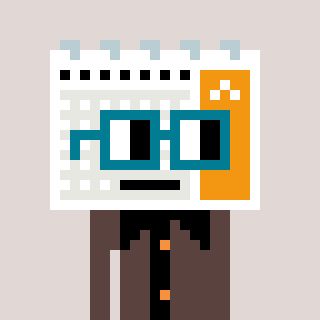
a pixel art character with square dark green glasses, a calendar-shaped head and a darkbrown-colored body on a warm background